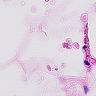
Metastatic tissue present: no